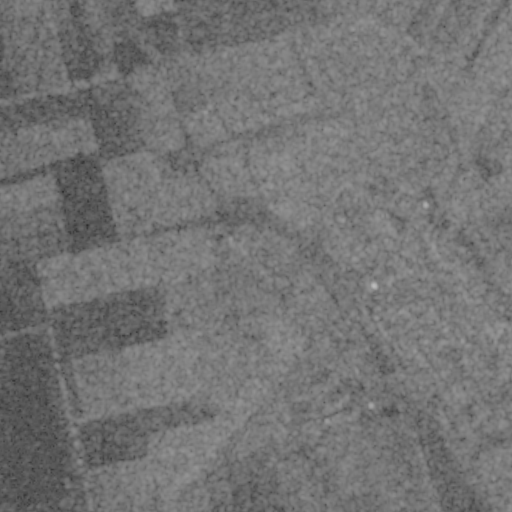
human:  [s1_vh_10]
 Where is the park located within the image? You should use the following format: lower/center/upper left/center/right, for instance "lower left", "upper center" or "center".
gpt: The park is located in the lower center of the image.
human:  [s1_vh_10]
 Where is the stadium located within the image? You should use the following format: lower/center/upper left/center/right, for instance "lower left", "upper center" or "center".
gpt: The stadium is located in the center right of the image.
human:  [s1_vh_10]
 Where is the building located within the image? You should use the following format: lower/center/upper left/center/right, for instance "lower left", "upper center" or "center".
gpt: There is no building in the image.

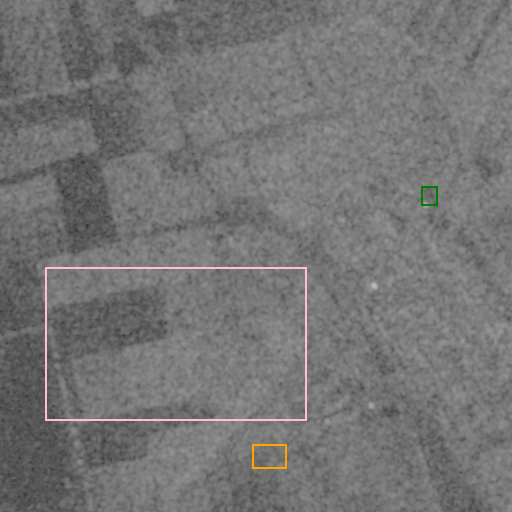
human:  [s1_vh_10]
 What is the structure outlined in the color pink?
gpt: The structure outlined in pink is a crop field.
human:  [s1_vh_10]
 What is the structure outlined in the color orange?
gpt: The structure outlined in orange is a park.
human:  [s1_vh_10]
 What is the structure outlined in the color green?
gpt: The structure outlined in green is a stadium.
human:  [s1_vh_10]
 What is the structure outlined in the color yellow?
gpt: There is no yellow outline.